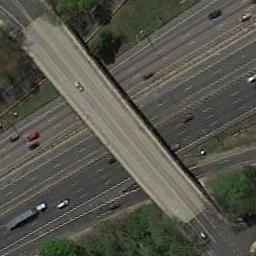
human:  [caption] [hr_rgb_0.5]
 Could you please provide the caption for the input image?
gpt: This overpass intersects the road at right angle .

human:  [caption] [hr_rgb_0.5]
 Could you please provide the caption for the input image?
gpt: There are many cars on the road under the overpass .

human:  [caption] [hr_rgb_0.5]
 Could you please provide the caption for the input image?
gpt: The overpass is next to some trees with some cars .

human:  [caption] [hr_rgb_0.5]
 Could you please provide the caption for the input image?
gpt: The cross-line overpass is over the roads and some cars are driving on the roads and the overpass .

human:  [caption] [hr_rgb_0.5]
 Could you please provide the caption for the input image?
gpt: There are some green trees beside the overpass .